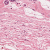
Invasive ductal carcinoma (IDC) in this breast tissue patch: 0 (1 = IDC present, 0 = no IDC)